Question: I am developing a product with users who up until now have been using Excel and they want my MVC application to be similar to that.
They like the visual impact of seeing annual leave, so I have developed a scrollable table which looks like this;
The table is going to be about 300 cells across, and I might have 15 people to display this information, so you can see this could get very large indeed.
I mentioned to them before I built the control that there would be performance issues. But now they like the product and want it to load more quickly.
I would not be surprised if the code I wrote could be refactored. No doubt it could be written better anyway, and maybe performance can be improved as well, so I will show you that.
However I suspect the real problem is too much HTML. What are my other options? I am not yet familiar with Silverlight or HTML5, although I am happy to look into it if someone can provide me with some good links.
My webpage has this markup;
'''
<% if (Model.cvm != null && Model.cvm.Lines != null && Model.cvm.Lines.Count > 0)
{ %>
<table cellpadding="0" cellspacing="0">
<tr>
<td>
<table cellpadding="0" cellspacing="0" id="TeamNames"><!-- Table to display names of team members -->
<tr>
<td style="height:65px"></td>
</tr>
<% foreach (SHP.Models.CalendarViewModel.CalendarLine cl in Model.cvm.Lines)
{%>
<tr>
<td align="right"><%: cl.Name%></td>
</tr>
<%} %>
</table>
</td>
<td>
<div id="pageWidthCalendar"><!-- Table to display a scrollable grid of the annual leave calendar -->
<table id="ScheduledLeaveCalendar">
<%: Html.DisplayFor(x => x.cvm.Header1)%>
<%: Html.DisplayFor(x => x.cvm.Header2)%>
<%: Html.DisplayFor(x => x.cvm.Header3)%>
<%: Html.DisplayFor(x => x.cvm.Lines)%>
</table>
</div><!-- pageWidthCalendar - puts scrollbars on the calendar control -->
</td>
</tr>
</table>
'''
My Calendar Lines Display Template has this markup;
'''
<%@ Control Language="C#" Inherits="System.Web.Mvc.ViewUserControl<SHP.Models.CalendarViewModel+CalendarLine>" %>
<%@ Import Namespace="SHP.WebUI.HtmlHelpers" %>
<%@ Import Namespace="SHP.Models" %>
<tr>
<% foreach (var item in Model.HtmlCellCollection) { %>
<%: Html.CalendarCellClass(item)%>
<% } %>
</tr>
'''
The other display templates are similar.
My CalendarCellClass helper method looks like;
'''
public static MvcHtmlString CalendarCellClass(this HtmlHelper helper, CalendarViewModel.CalendarCell _cell)
{
TagBuilder td_Outer = new TagBuilder("td");
if (_cell.MorningOnlyFlag == true || _cell.AfternoonOnlyFlag == true)
{
td_Outer.InnerHtml = GetHalfDayTable(_cell);
}
else
td_Outer.MergeAttribute("class", _cell.HtmlCellClass);
return MvcHtmlString.Create(td_Outer.ToString());
}
'''
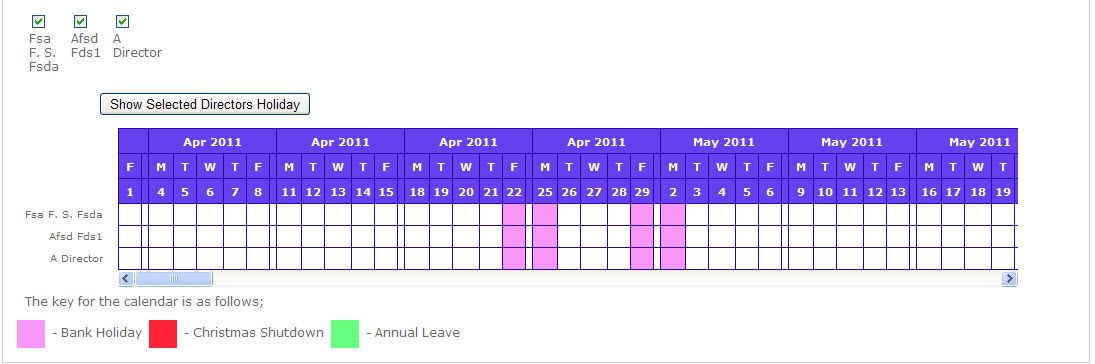
Answer: As others have noted, profiling would be useful.
A request times graph as per Internet Explorers 'F12 developer tools' or Firebug, YSlow, PageSpeed or some such tool would be useful.
Also Timings server side to actually create the view would help. It could also be a case of rendering on the client side thats the issue.
Remember in internet applications Perception is often as important as 'true performance' in that regard, AJAX-ifying might improve their perception, by loading the rest of the page before
the calendar itself. You may be able to speed up both download and server side by stransfering just JSON, and build the UI on the client using jquery. But that wont help if client rendering is where the major problem is.